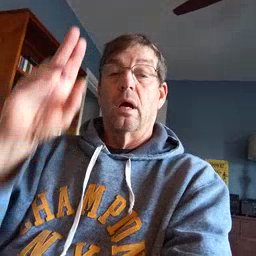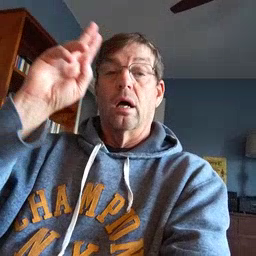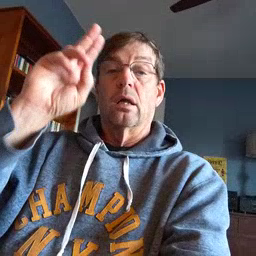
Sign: uncle